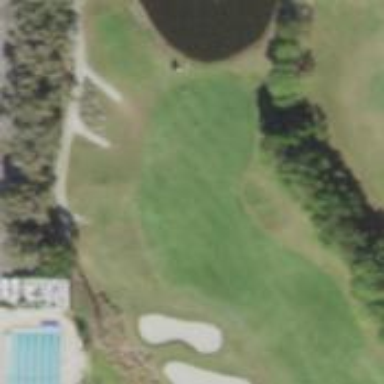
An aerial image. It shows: Golf hole.